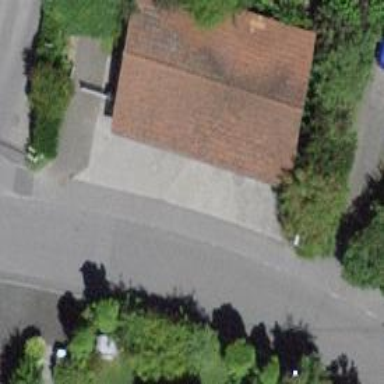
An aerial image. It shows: Group of garages.